Interaction volume radius: 5 \u00c5
Interaction volume height: 30 \u00c5
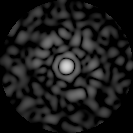
Disorder parameter: 0.8541